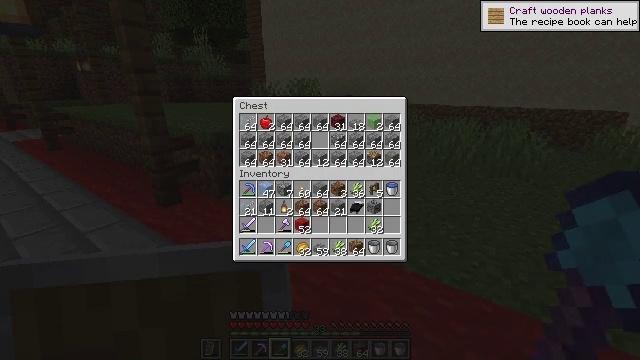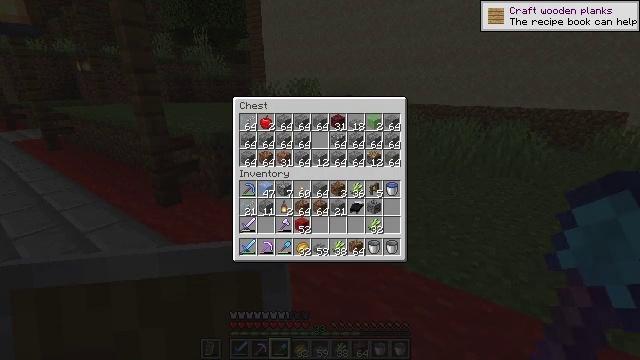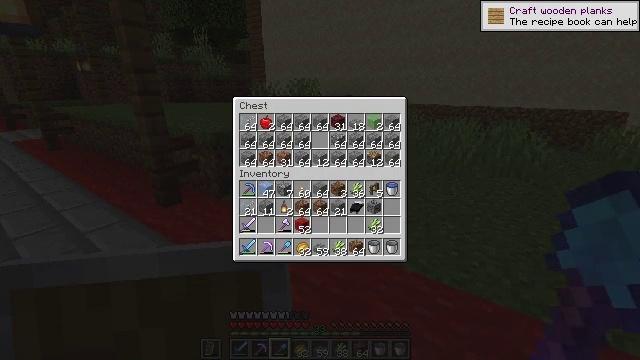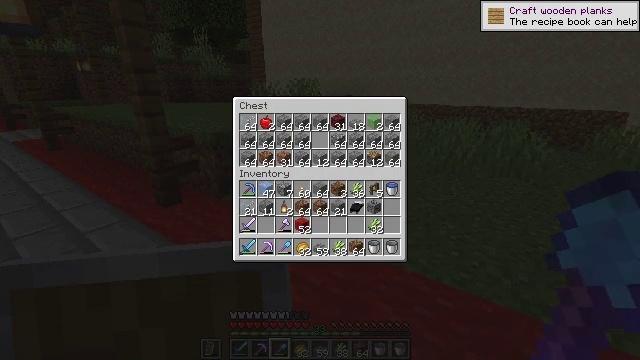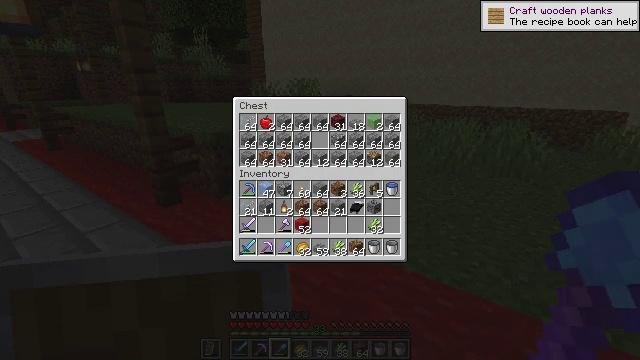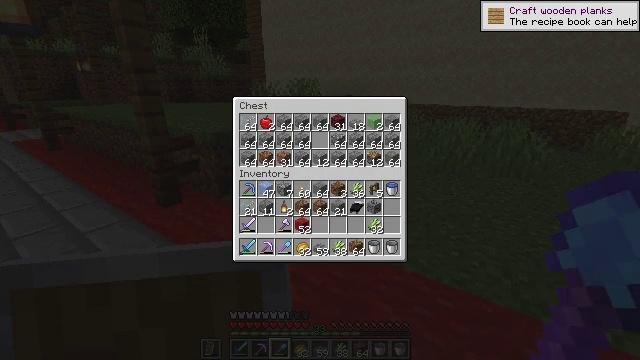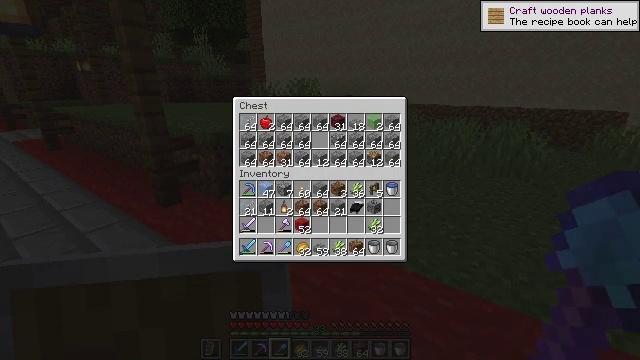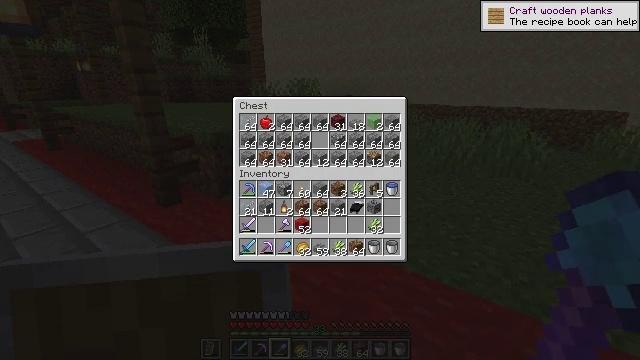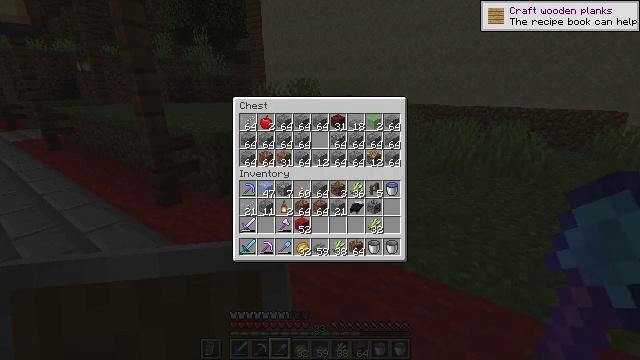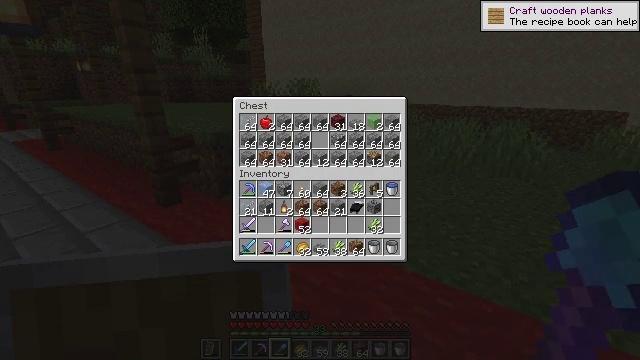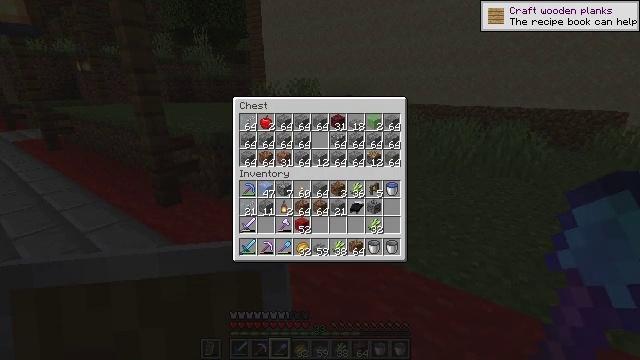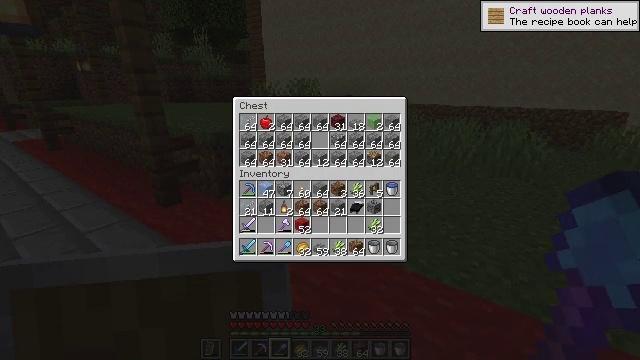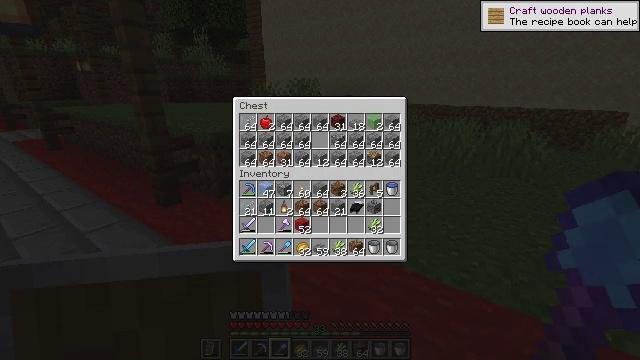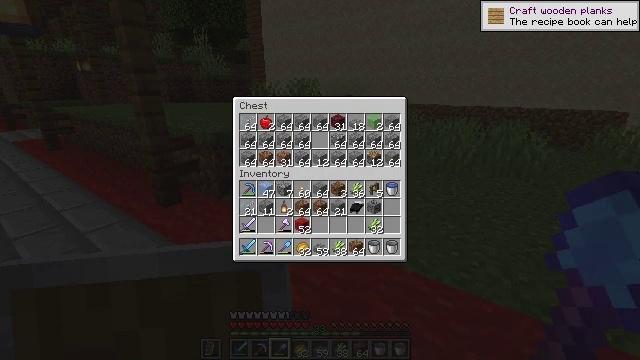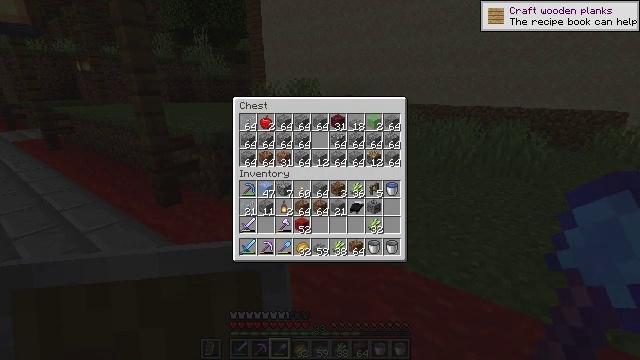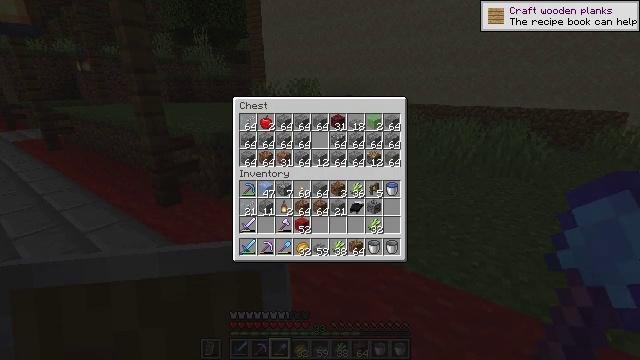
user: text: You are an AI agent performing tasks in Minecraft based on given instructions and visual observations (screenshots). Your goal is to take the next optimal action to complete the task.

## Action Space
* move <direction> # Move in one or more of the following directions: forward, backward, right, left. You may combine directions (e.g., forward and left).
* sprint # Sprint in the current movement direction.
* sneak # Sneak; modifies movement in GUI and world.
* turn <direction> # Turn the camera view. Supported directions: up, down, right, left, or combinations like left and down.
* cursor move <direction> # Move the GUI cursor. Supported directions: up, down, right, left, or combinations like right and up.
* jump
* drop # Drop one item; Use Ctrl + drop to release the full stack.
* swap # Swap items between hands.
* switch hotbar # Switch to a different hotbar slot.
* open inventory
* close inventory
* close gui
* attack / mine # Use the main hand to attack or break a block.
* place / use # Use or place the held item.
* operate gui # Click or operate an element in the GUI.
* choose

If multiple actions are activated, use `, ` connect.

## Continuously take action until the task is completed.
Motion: motion action
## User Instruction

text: Create packed ice using ice blocks in the crafting grid.
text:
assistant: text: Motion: no_op
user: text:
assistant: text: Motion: no_op
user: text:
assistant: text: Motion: no_op
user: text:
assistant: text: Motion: no_op
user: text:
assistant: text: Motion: no_op
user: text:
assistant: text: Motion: no_op
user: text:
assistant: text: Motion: no_op
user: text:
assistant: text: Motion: no_op
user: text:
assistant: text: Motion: no_op
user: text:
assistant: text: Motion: no_op
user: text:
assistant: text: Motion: no_op
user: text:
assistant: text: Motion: no_op
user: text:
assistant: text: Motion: no_op
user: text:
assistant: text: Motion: no_op
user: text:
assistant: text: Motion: no_op
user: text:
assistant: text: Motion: no_op
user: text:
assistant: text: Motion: no_op
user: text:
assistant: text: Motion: no_op
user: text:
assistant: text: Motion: no_op
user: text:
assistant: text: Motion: no_op
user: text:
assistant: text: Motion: no_op
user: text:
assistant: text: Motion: no_op
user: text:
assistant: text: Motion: no_op
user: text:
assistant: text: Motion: no_op
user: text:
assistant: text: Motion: no_op
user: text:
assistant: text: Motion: no_op
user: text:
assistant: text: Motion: no_op
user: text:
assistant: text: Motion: no_op
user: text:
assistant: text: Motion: no_op
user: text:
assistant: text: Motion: no_op